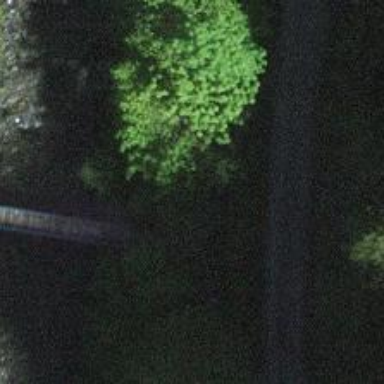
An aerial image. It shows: Path on bridge.